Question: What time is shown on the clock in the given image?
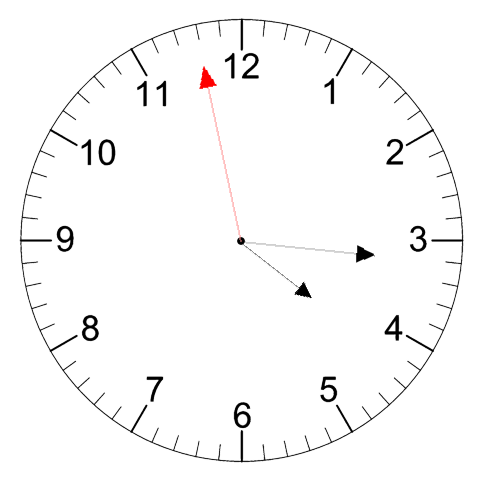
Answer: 04:15:58